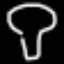
Label: mushroom